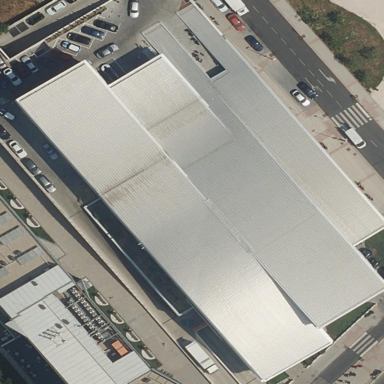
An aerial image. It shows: Building housing car shop.